Aerial crown-view tile of a tropical tree (Barro Colorado Island, Panama), acquired 20250512:
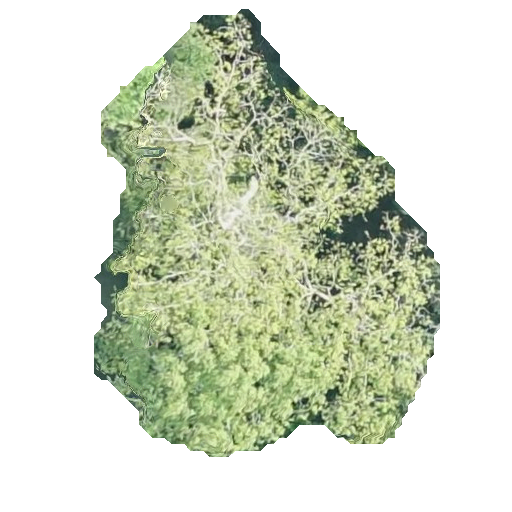
Species: Dipteryx oleifera
GBIF accepted scientific name: Dipteryx oleifera
Crown area: 161.107 m²